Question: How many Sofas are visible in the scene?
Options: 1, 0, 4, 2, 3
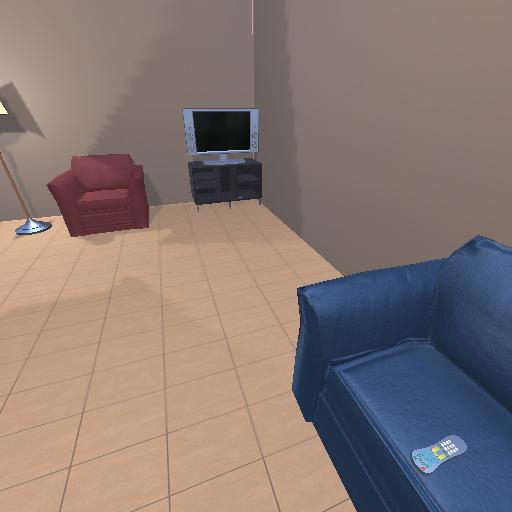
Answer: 1